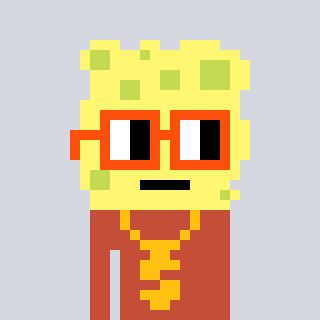
a pixel art character with square orange glasses, a sponge-shaped head and a rust-colored body on a cool background